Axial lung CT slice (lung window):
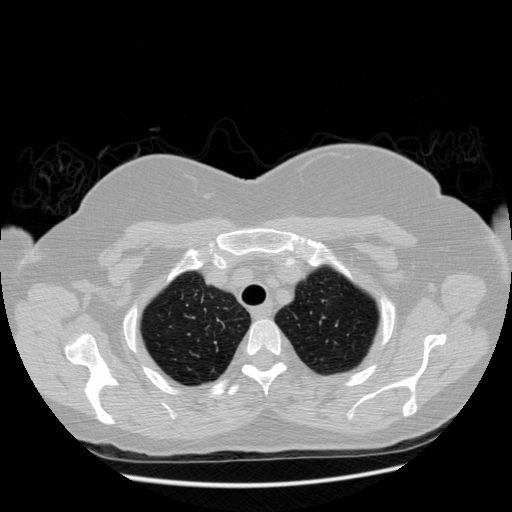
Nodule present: no